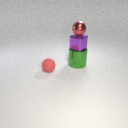
large green metal cylinder to the right of small red rubber sphere